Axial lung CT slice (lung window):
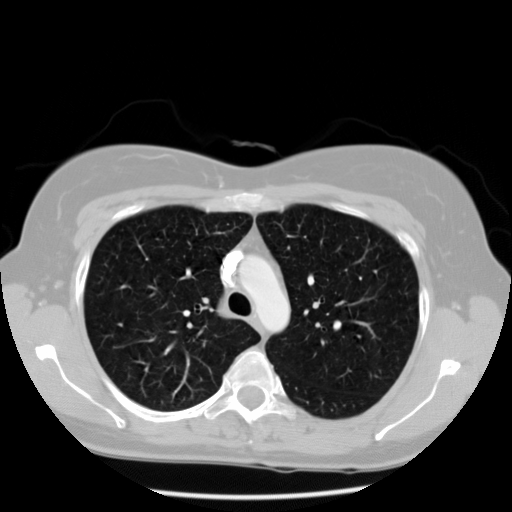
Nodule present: no